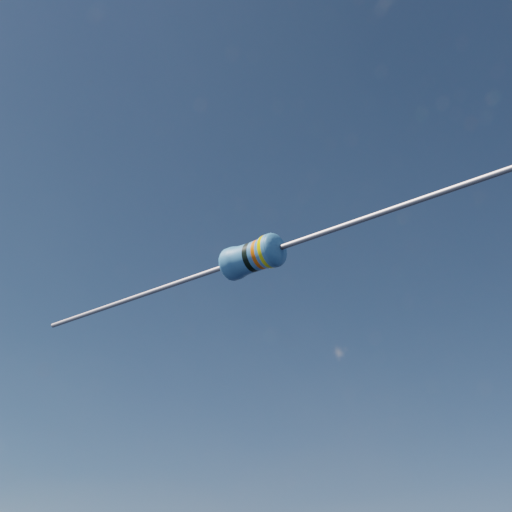
Resistor colour bands (in order): black, orange, yellow